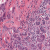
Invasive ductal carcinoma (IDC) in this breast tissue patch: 1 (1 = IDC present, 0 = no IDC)